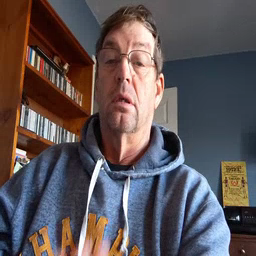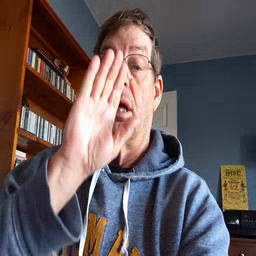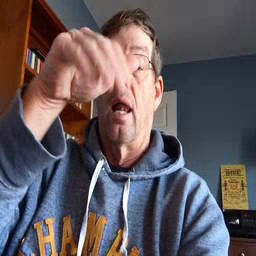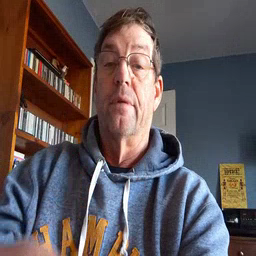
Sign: elephant